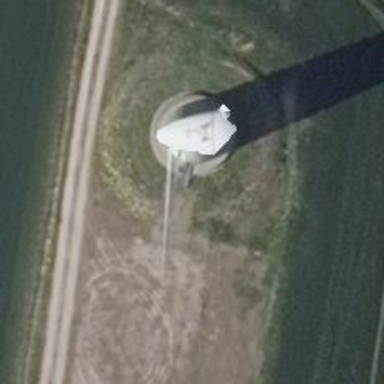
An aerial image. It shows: Wind generator with horizontal axis. The generator is wind turbine.